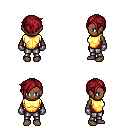
a pixel art fantasy rpg character, female body template, human, dark skin, gold chest armor, metal pants, brunette pixie cut hairstyle, metal gloves, four views (front, back, left, right), 2x2 character sprite sheet, small pixel art, hard edges, no anti-aliasing